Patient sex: M
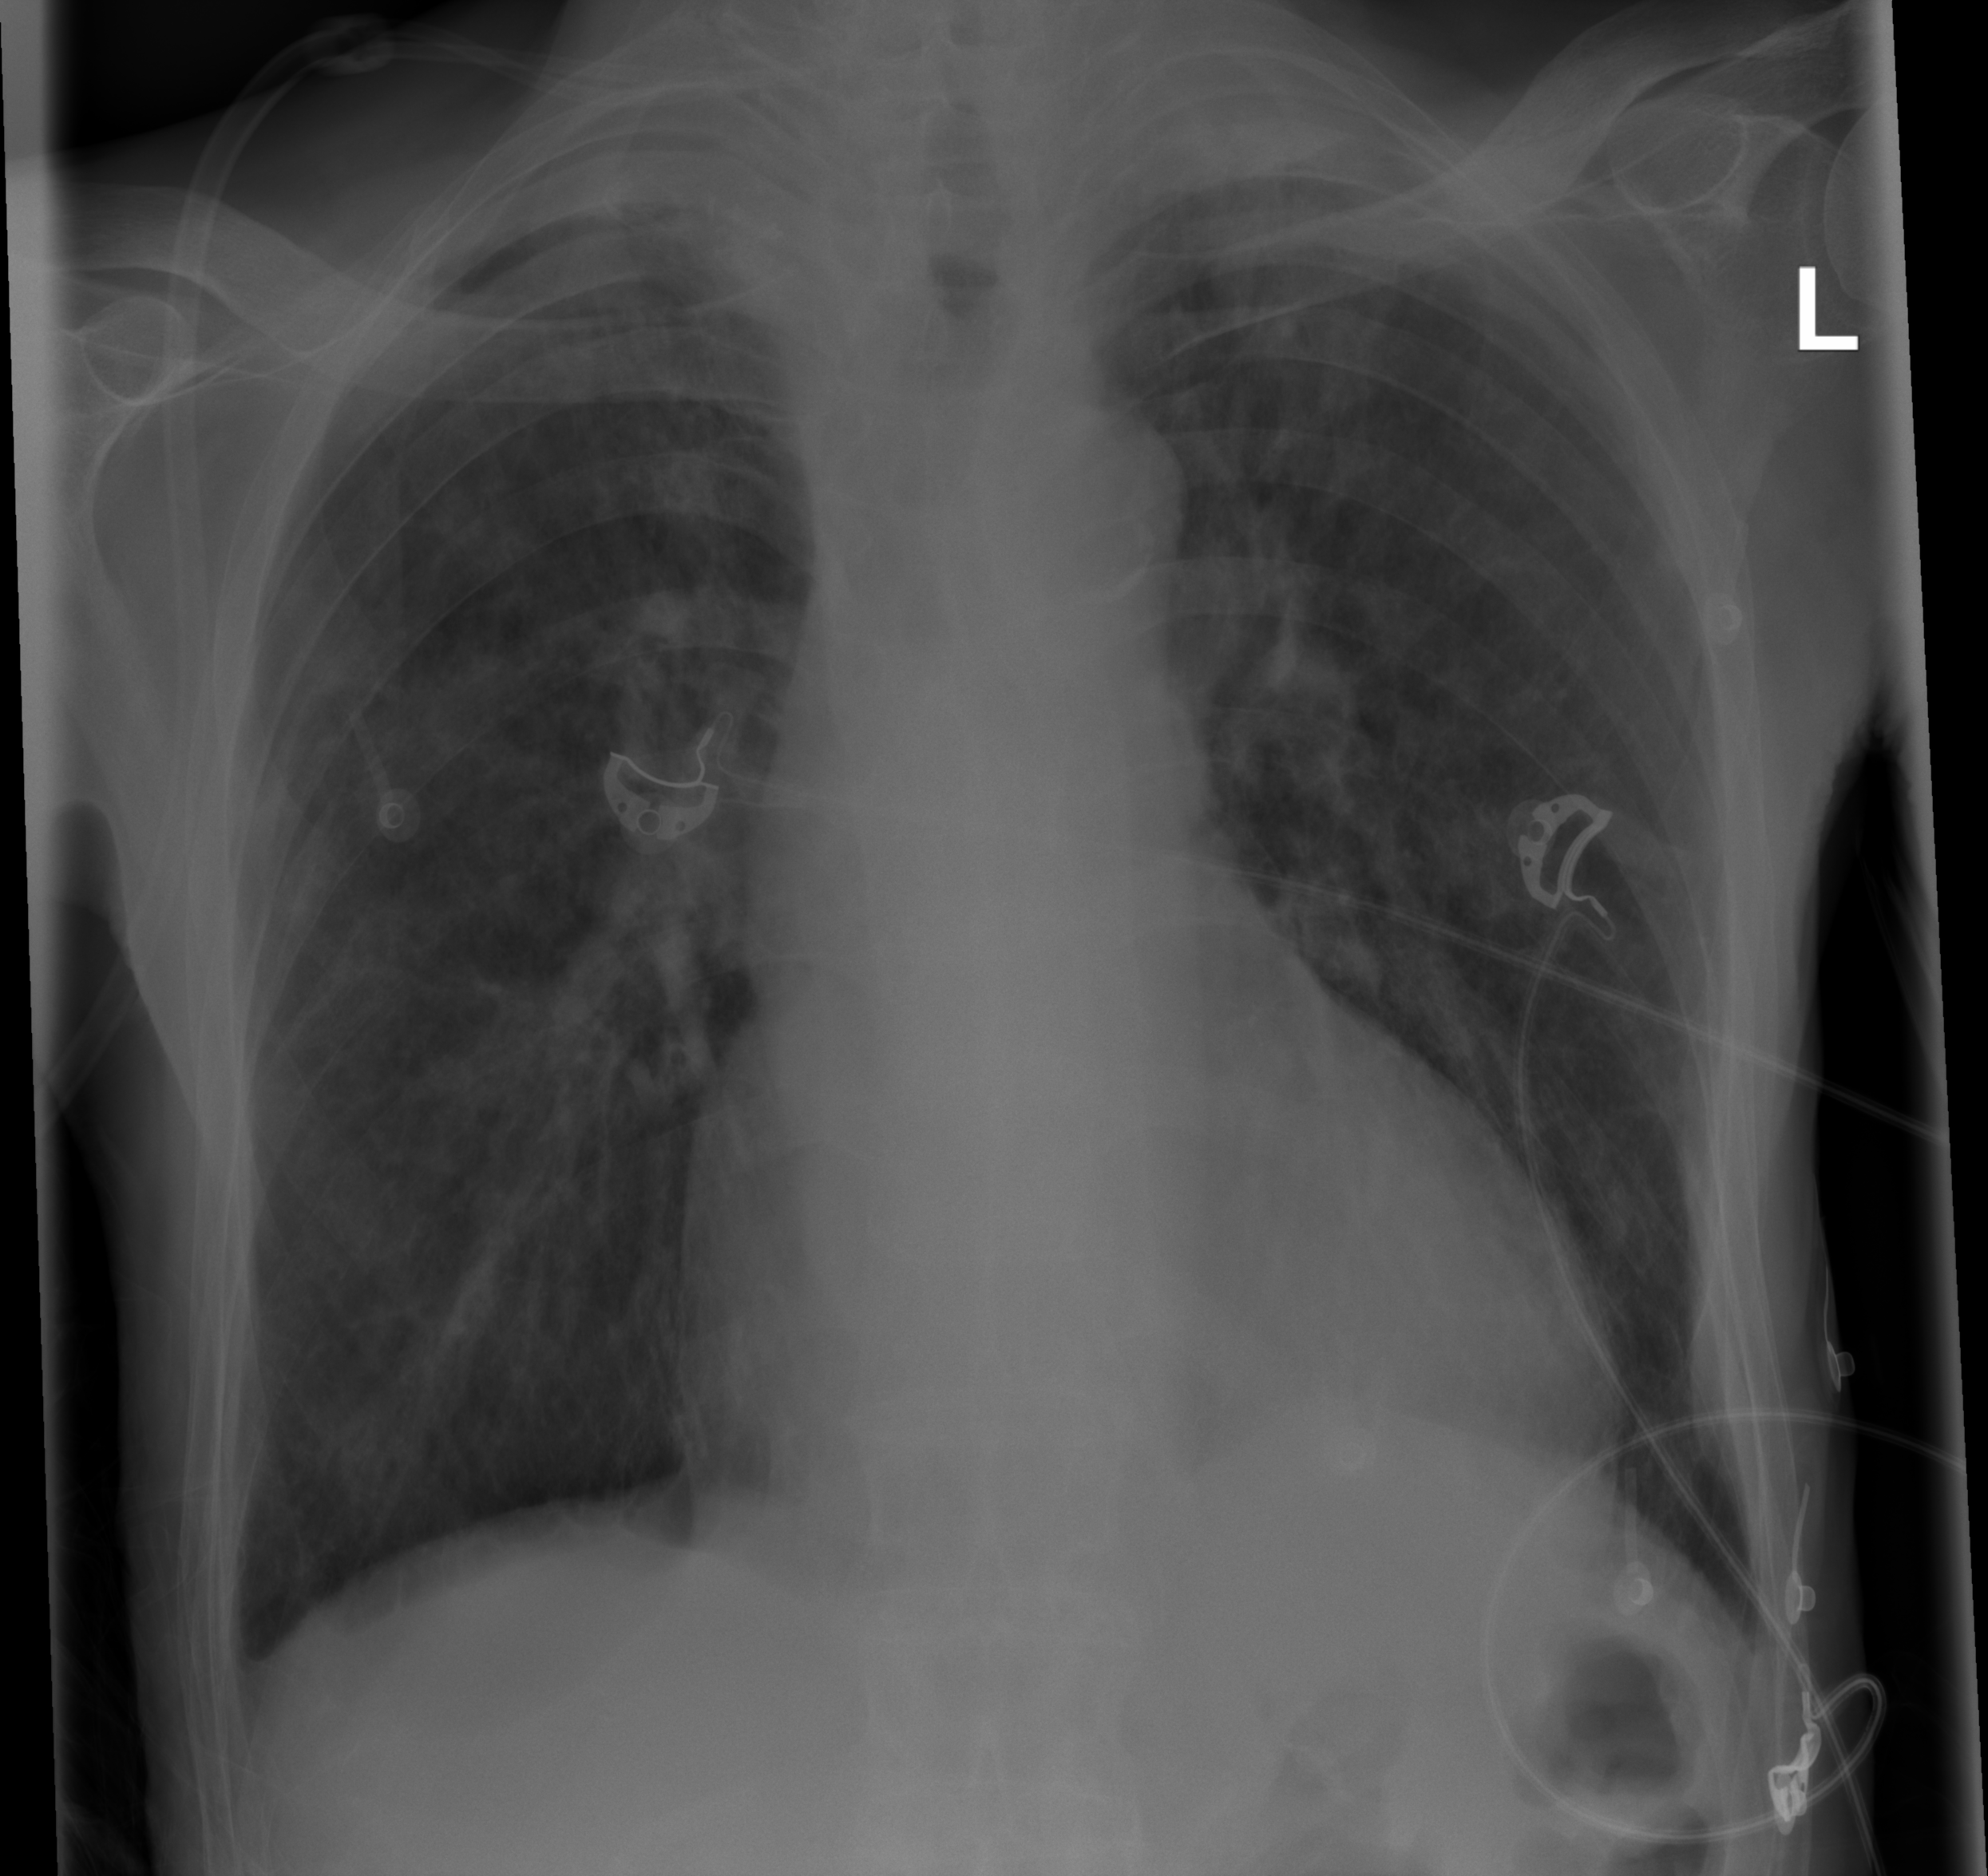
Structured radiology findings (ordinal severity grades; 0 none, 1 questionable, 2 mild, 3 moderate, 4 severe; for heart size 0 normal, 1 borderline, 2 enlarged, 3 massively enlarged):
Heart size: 2
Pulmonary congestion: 1
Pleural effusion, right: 2
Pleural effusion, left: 0
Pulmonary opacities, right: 1
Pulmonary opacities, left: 1
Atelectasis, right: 2
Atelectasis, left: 2